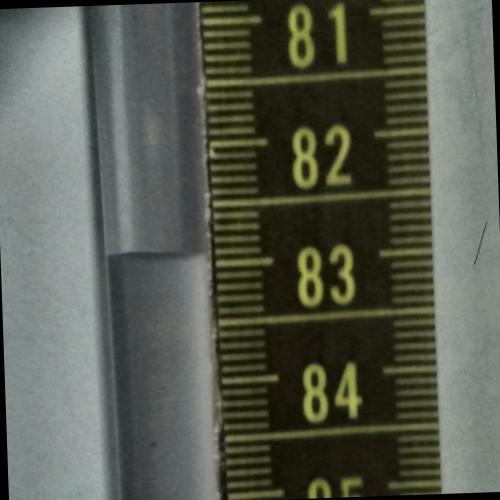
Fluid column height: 82.9 cm